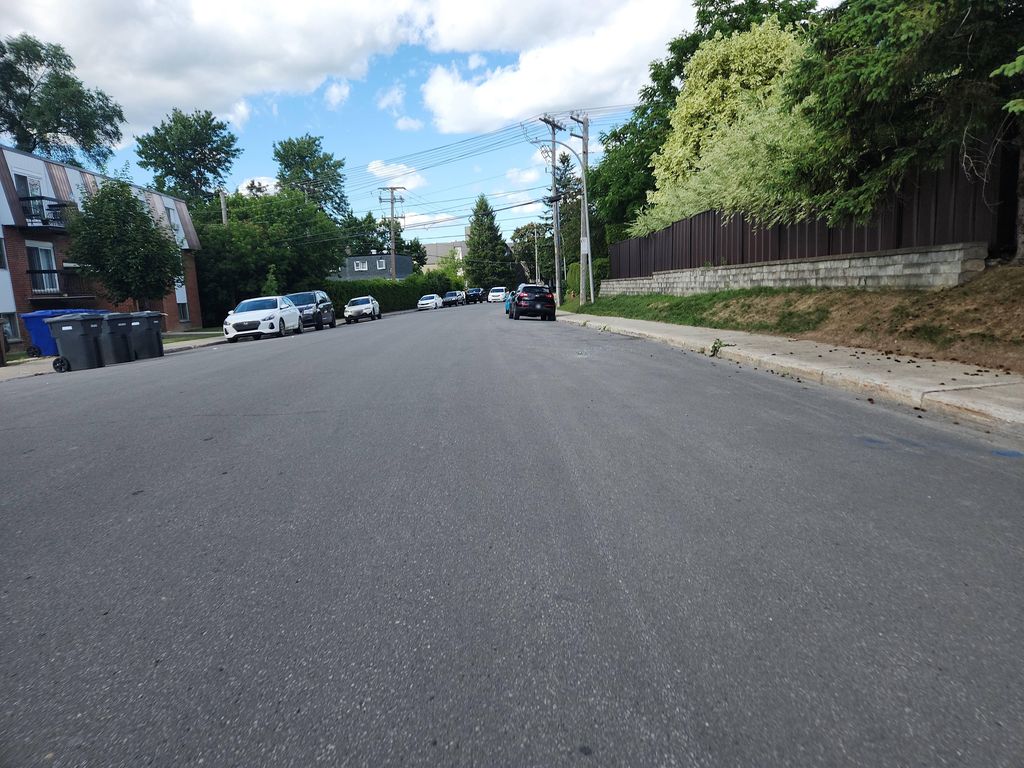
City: montreal